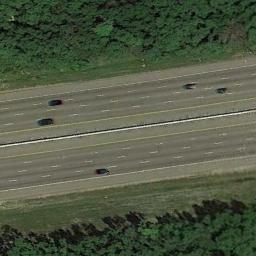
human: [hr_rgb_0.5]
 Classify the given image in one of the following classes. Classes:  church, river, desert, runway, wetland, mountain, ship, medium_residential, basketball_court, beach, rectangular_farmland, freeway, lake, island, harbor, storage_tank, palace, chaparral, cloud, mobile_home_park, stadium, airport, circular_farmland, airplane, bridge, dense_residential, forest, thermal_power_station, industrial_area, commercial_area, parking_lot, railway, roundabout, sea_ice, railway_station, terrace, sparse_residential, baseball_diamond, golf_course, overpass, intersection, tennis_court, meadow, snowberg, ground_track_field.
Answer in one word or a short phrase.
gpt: freeway